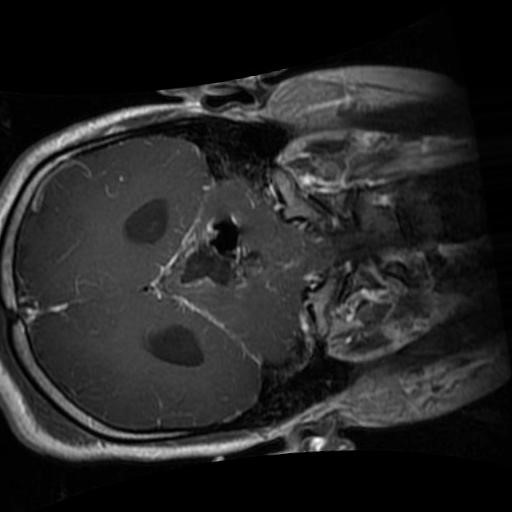
Label: brain_glioma